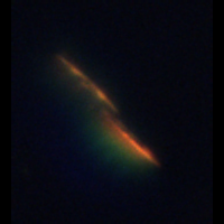
Taxon: Psuedo-nitzschia
Group: Diatoms